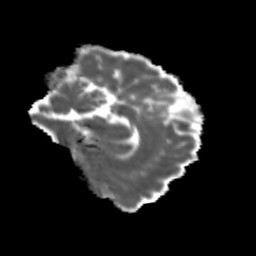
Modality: MD
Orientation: sagittal
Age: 27
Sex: female
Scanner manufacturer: siemens
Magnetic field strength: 3 T
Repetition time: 3.5 s
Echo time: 0.113 s